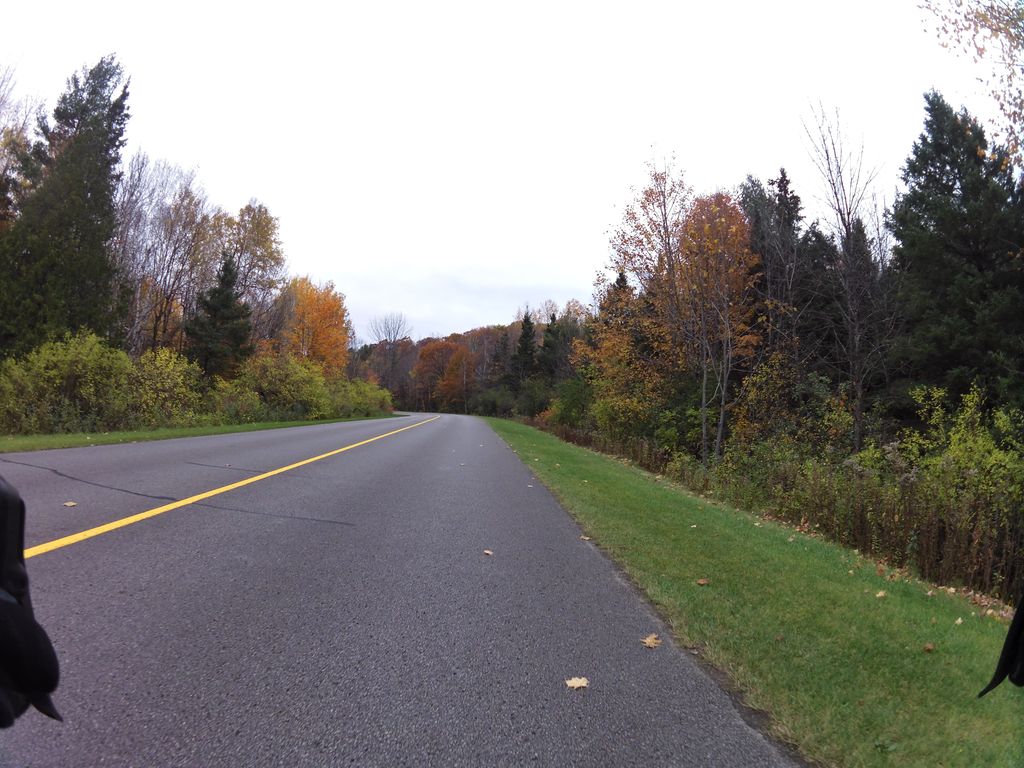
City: ottawa-gatineau